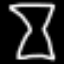
Label: hourglass